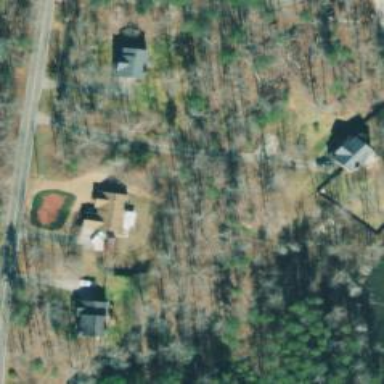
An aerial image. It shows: Driveway.